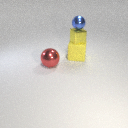
large yellow rubber cube behind large red metal sphere